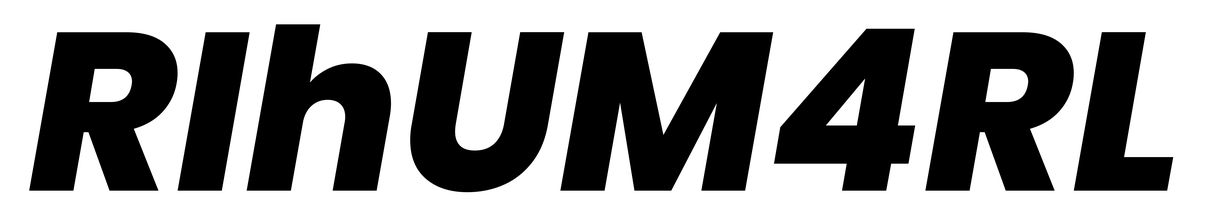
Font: Poppins-ExtraBoldItalic